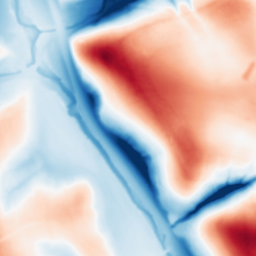
Category: multiscale
Decomposition family: dog_multiscale
Decomposition parameters: sigma_ratio: 2
n_scales: 5
base_sigma: 1
Upsampling method: sinc_hamming
Upsampling parameters: scale: 2
kernel_size: 16
Upsampling scale: 2